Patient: sex M, age 42
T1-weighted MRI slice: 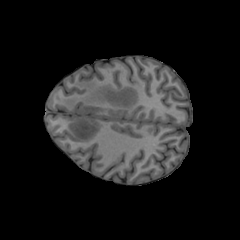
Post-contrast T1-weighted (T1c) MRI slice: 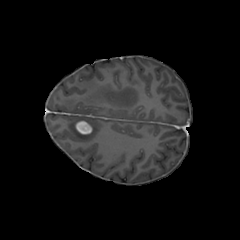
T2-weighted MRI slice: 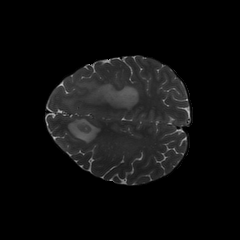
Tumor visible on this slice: yes
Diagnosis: Glioblastoma, IDH-wildtype
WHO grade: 4